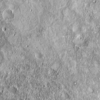
Label: not_dusty